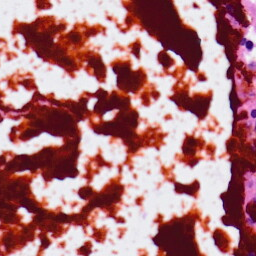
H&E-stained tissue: Lung